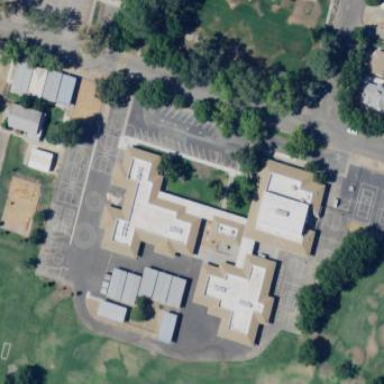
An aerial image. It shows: School building.